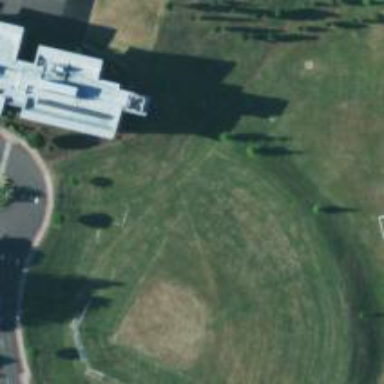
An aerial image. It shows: Baseball pitch for leisure land activities.